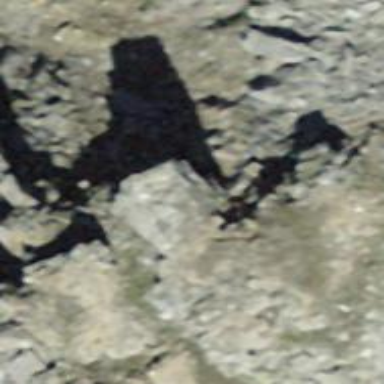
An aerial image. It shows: Natural cliff.